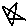
Label: star